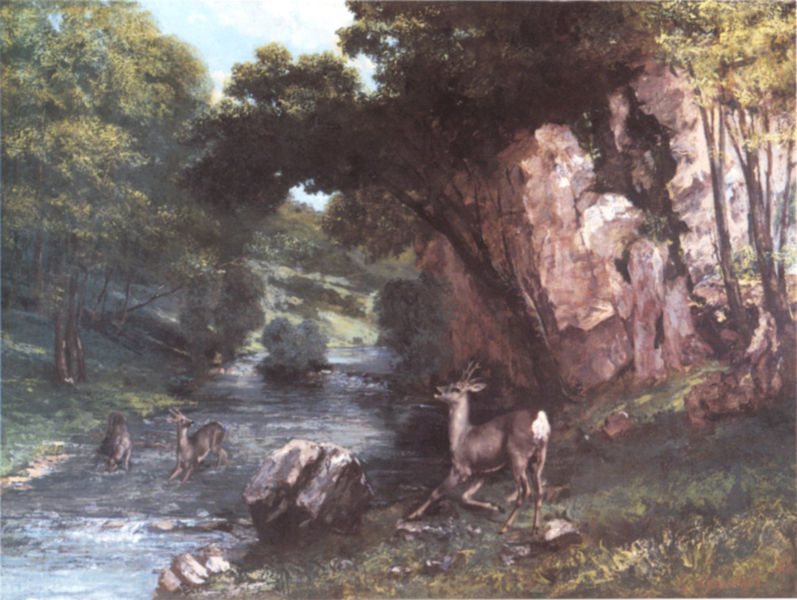
Titel: La Remise de chevreuils ou Chevreuils à la rivière, Rehe am Fluß
Künstler: Gustave Courbet
Standort: Fort Worth (Texas)
Institution: Kimbell Art Museum
Schlagwörter: baum, blau, blätter, felsen, gemälde, himmel, laub, schatten, wasser, weiß, wolken, bäume, fluss, gelb, grün, landschaft, ocker, ufer, äste, braun, grau, licht, schwarz, gras, hunde, tier, tiere, wiese, wolke, trinken, stein, steine, spiegel, öl, bach, baumstamm, gräser, natur, stamm, zweige, busch, büsche, gewässer, sonne, sträucher, rosa, tal, wald, gischt, sommer, wellen, naturalismus, fels, hang, tag, violett, steil, idylle, böschung, strömung, angst, staffage, stämme, wild, baumkronen, klippe, spiel, hängen, lichtung, furcht, lauf, jagd, hirsch, hirsche, kitz, reh, rehe, rehkitz, strudel, springen, lichtspiel, felsbrocken, naturalistisch, brocken, hänge, geweih, blätterdach, bock, brau, gürn, gehörn, rehbock, überhängen, steinegeweih, reht, himmel'